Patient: sex M, age 33
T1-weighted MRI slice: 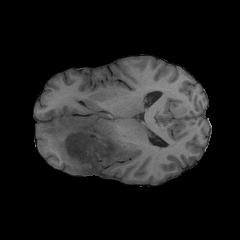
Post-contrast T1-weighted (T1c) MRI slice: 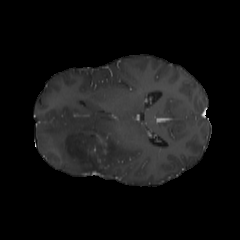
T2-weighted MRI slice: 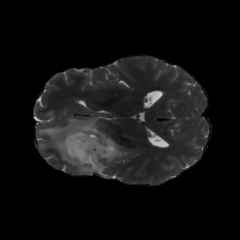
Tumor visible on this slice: yes
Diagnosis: Astrocytoma, IDH-mutant
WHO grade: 4